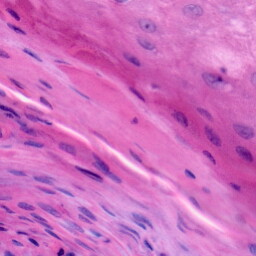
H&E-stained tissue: Skin